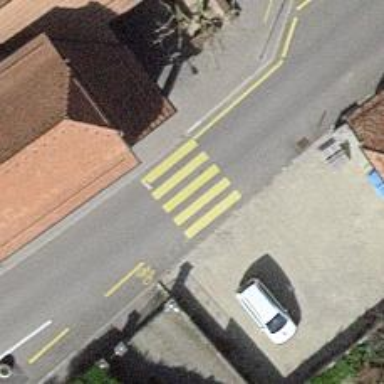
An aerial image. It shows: Zebra crossing on the road.